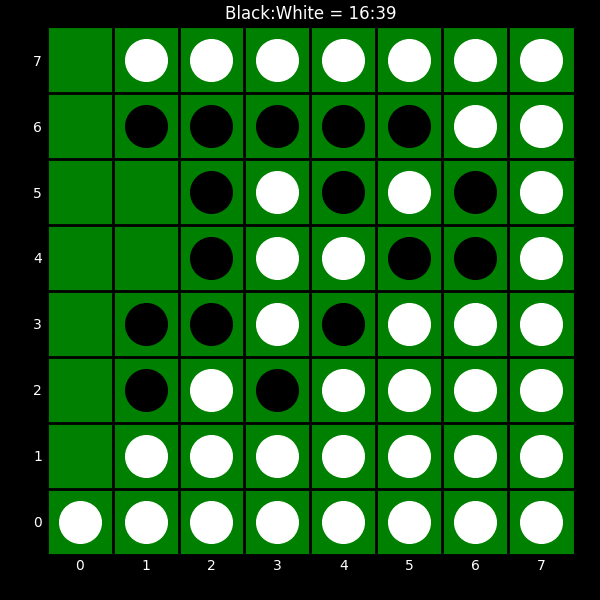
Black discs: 16
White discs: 39